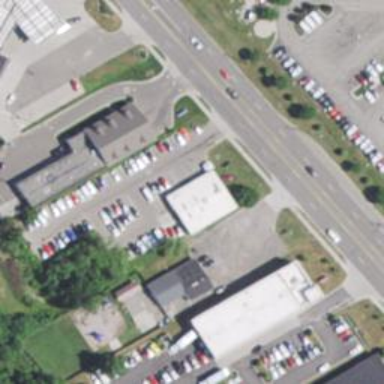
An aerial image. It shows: Car rental facility.